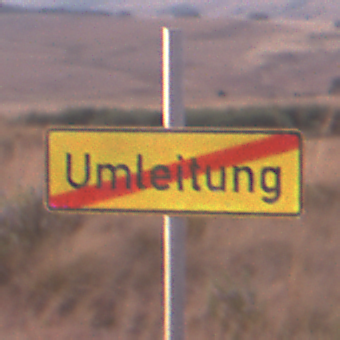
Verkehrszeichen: EndeDerUmleitungsankuendigung
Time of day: SunriseSunset
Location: Outdoor (Nature)
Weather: PartlyCloudy
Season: NotSpecified
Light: Natural